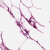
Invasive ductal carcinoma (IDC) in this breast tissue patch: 0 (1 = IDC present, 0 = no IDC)